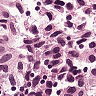
Metastatic tissue present: yes